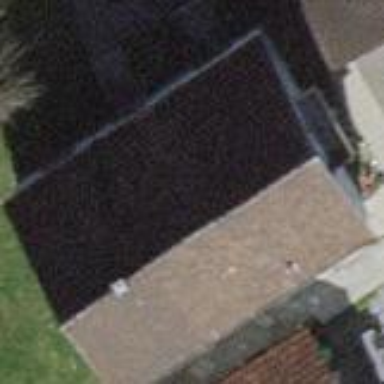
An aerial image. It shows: Building with tiled roof.